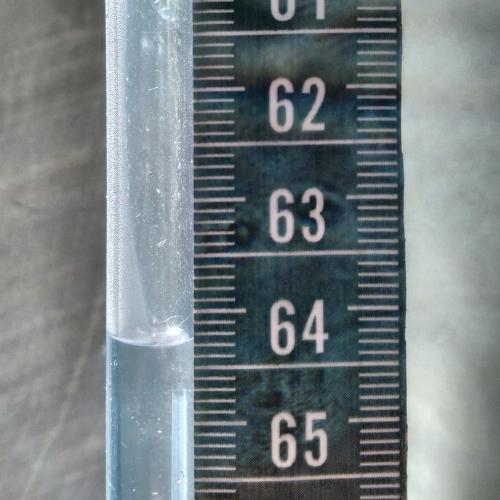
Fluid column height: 64.3 cm